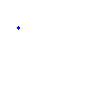
Particle: proton